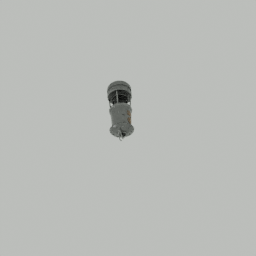
Label: lighting